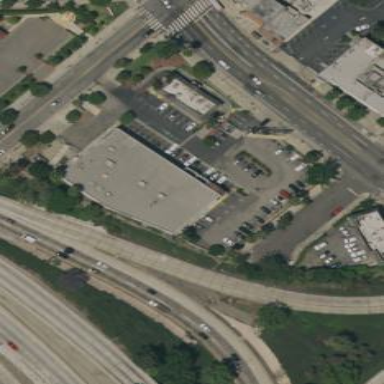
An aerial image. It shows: Commercial building.